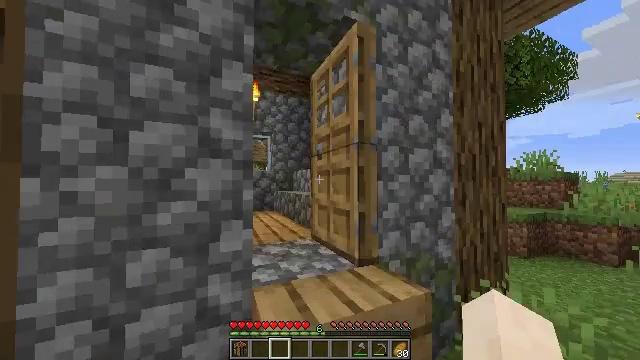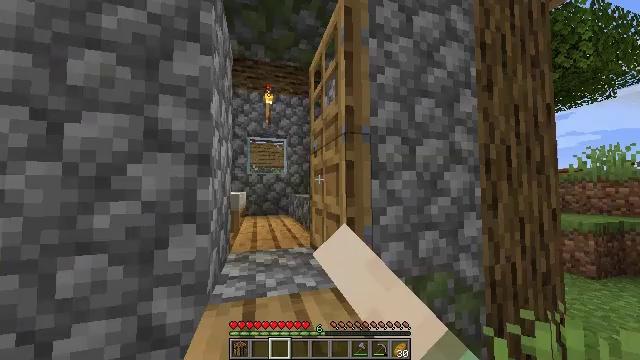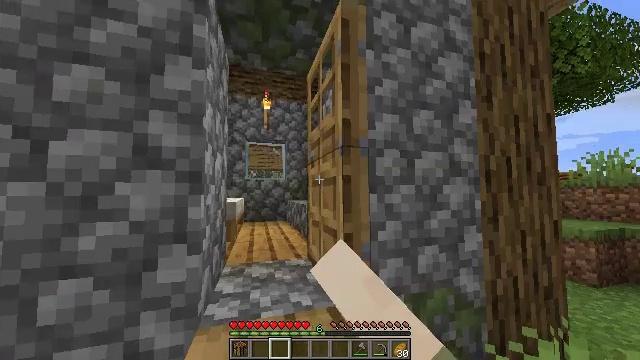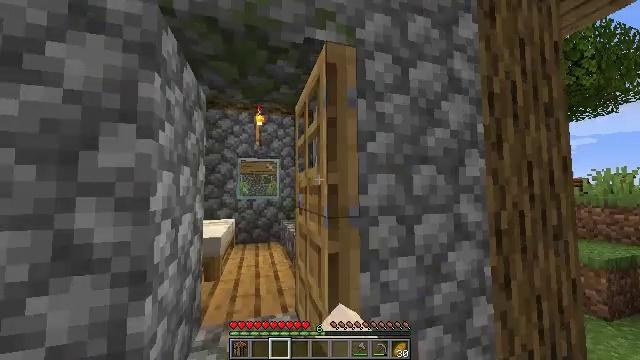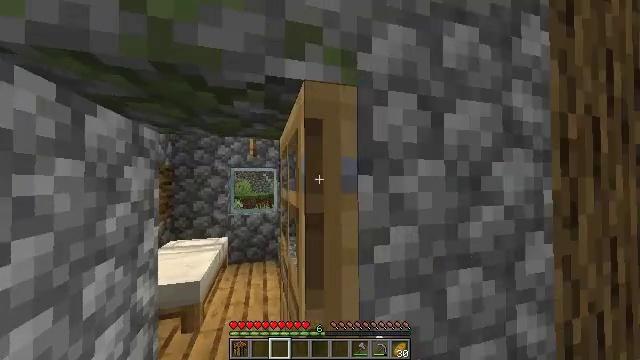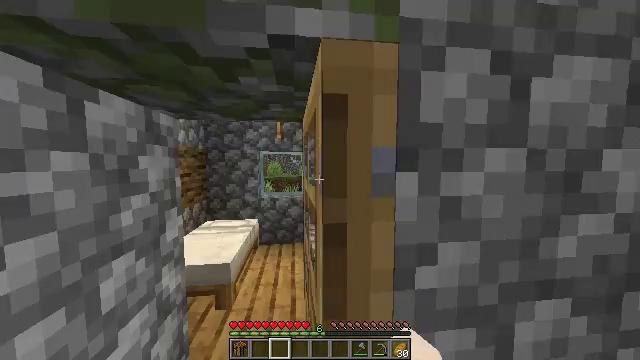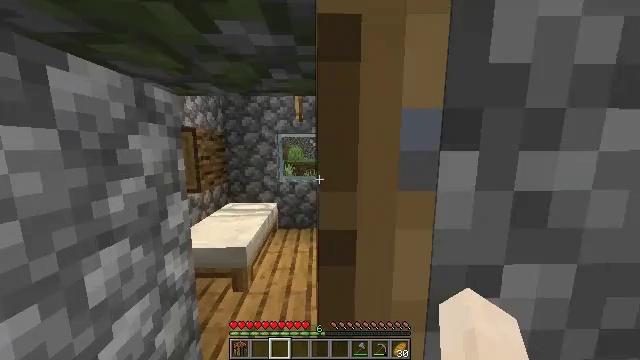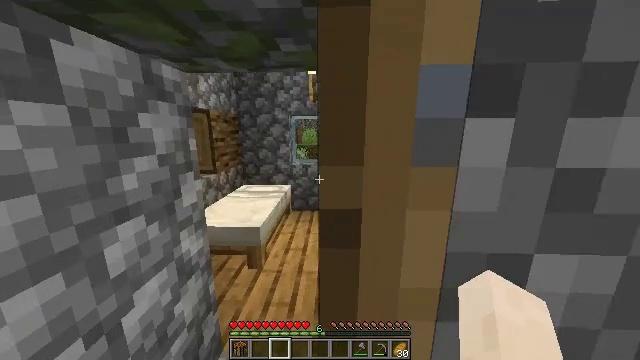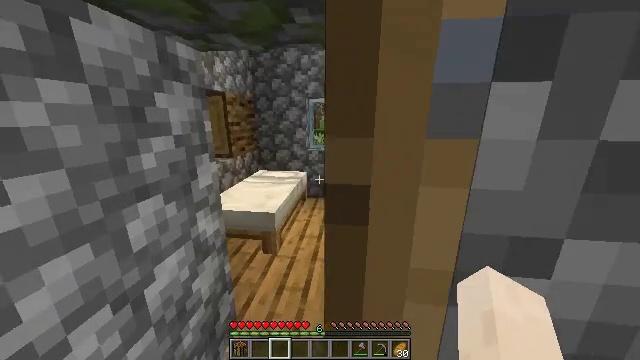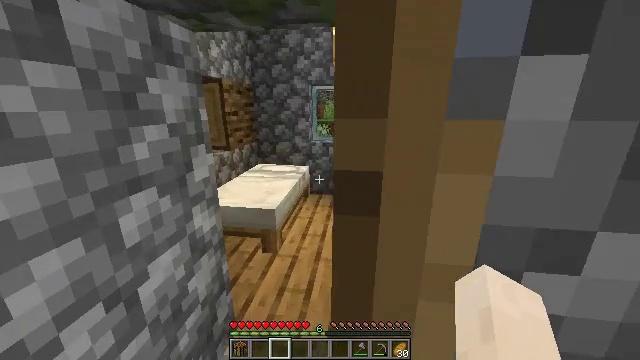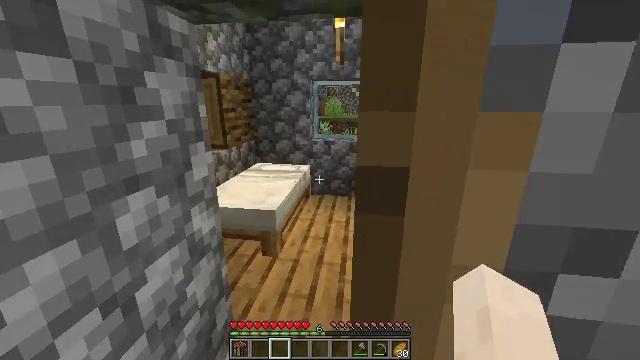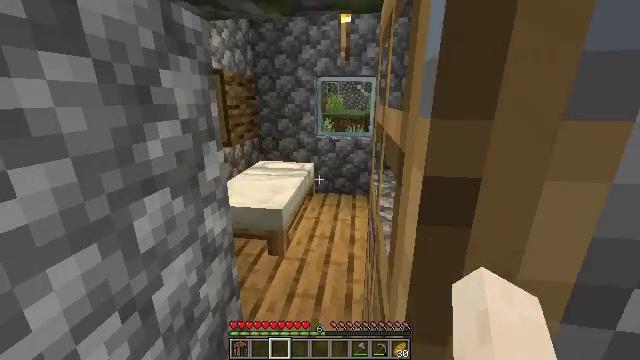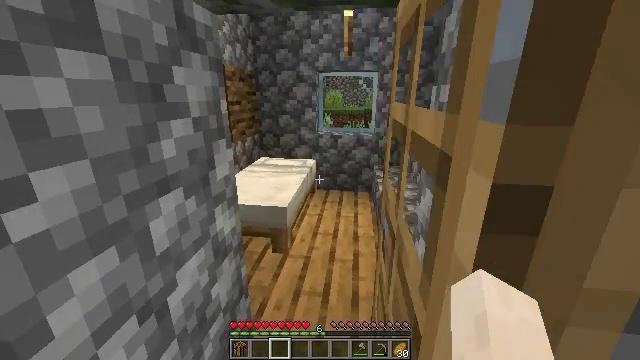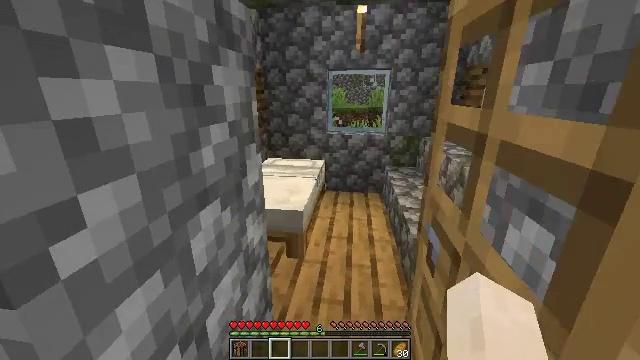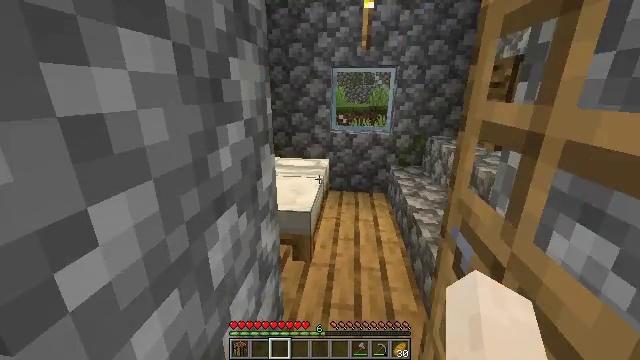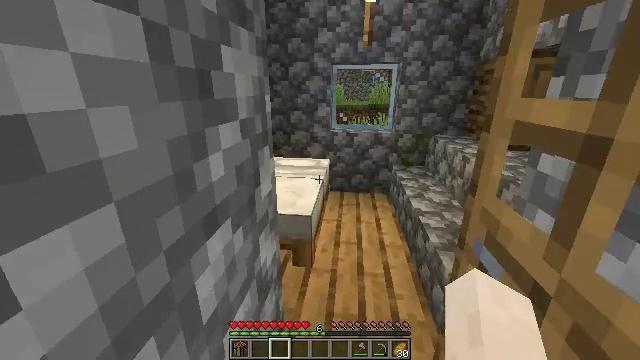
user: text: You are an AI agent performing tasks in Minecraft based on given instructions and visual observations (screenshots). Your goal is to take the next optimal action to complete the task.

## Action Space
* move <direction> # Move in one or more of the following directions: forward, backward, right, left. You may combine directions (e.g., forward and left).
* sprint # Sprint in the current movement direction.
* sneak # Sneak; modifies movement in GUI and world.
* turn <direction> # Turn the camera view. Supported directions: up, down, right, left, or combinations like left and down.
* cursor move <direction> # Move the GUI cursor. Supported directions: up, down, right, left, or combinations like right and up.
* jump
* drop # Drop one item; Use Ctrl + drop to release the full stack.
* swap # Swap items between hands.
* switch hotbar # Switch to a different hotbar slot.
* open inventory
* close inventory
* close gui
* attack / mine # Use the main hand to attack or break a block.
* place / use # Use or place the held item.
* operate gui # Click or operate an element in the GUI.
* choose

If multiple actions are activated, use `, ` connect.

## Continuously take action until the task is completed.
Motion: motion action
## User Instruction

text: Break the smithing table to move it.
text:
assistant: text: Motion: move forward and move right, turn left and up, use / place
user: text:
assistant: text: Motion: move forward, use / place
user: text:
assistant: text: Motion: move forward
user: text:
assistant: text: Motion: move forward, turn left and down
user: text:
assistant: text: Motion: move forward, turn left and down
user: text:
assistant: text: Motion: move forward, turn left and down
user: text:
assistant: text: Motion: move forward, turn left and down
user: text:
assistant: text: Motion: move forward, turn left and down
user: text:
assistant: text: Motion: move forward, turn down
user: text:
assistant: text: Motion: move forward
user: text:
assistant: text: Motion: move forward and move left
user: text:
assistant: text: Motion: move forward and move left
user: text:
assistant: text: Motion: move forward and move left
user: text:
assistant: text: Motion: move forward and move left
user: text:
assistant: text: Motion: move forward and move left
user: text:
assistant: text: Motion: move forward
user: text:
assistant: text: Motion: no_op
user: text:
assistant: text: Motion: no_op
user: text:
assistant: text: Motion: move right
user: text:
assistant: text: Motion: move right
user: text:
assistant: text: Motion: move right, turn left and down
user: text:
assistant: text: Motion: move left, turn left and down
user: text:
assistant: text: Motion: move back and move left, turn left
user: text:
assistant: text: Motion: move back and move left, turn left and up
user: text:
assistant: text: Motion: move back and move left, turn left and up
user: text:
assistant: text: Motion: move back and move left
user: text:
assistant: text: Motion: move forward and move left
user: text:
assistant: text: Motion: move forward and move left
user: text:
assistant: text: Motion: move forward and move left
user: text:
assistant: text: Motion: move forward and move left, turn left and up